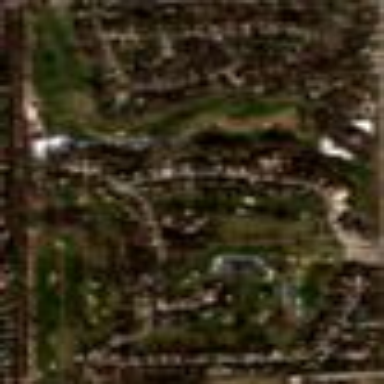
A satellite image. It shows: Golf course.